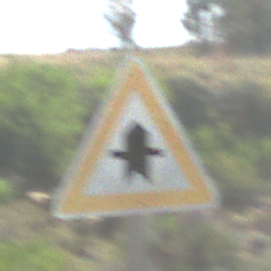
Verkehrszeichen: Vorfahrt
Umgebung: Outdoor, Nature
Tageszeit: Midday
Wetter: PartlyCloudy
Licht: Natural
Jahreszeit: NotSpecified
Kontrast: HighContrast